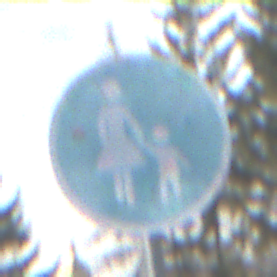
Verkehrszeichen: Gehweg
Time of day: Midday
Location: Outdoor (Suburban)
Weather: PartlyCloudy
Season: NotSpecified
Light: Natural